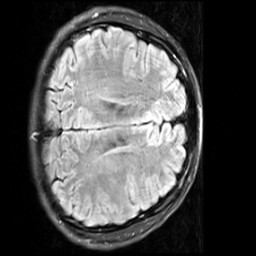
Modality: FLAIR
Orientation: axial
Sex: male
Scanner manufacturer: siemens
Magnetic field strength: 3 T
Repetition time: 10 s
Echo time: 0.09 s